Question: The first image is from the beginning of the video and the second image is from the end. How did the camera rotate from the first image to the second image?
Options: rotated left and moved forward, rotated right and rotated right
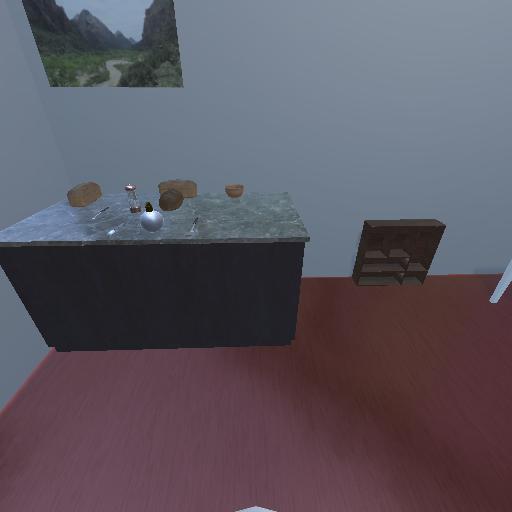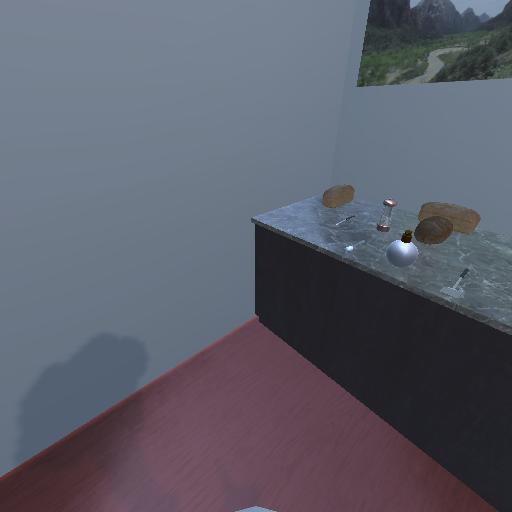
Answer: rotated left and moved forward